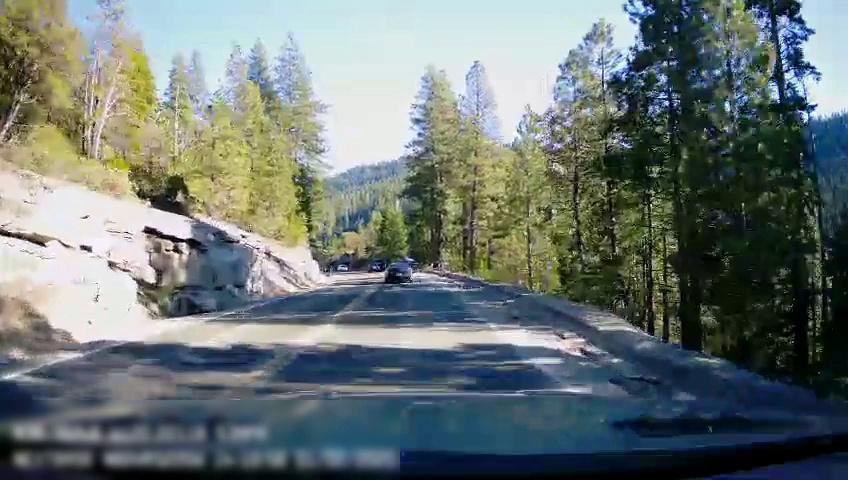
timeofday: Day
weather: Sunny
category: Drivable Space
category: Vehicles | Car
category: Vehicles | Car
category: Lanes | Opposite Lane
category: Lanes | Current Lane
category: Lanes | Opposite Lane
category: Lanes | Current Lane